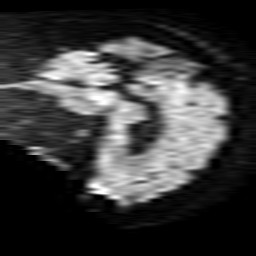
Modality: TRACE
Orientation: sagittal
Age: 87
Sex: female
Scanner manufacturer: philips
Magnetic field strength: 1.5 T
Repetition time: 3.684 s
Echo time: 0.09411 s